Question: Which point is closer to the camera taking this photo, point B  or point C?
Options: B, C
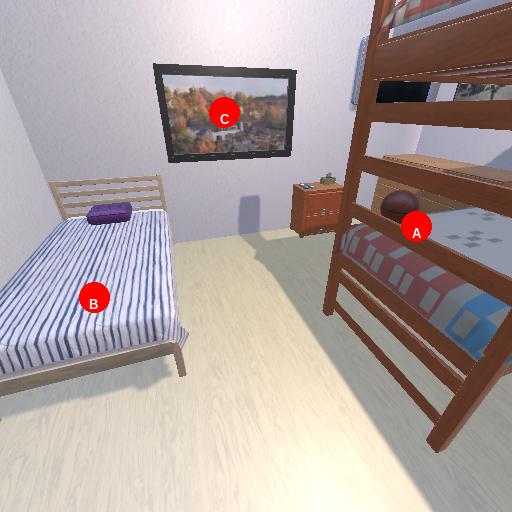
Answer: B